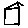
Label: house